Question: I recently posted a question asking how I can return a File from a byte[] that I am storing.
The question is here <URL>
Just for reference, I have resulted to storing the binary for the file as a string.
When I return the document, I am calling the following code:
'''
var data = document.BinData.ToByteArray();
return File(data, document.MIMEType,document.Extension);
'''
where is a string, and is an extension method I wrote:
'''
public static byte[] ToByteArray(this string data)
{
byte[] binData= new byte[data.Length];
for (var i = 0; i < data.Length; i++)
{
binData[i] = (byte)data[i];
}
return binData;
}
'''
The problem I am experiencing is, when I get the file back, I am getting something like the following:

Is there anything you can see that I am doing incorrectly?
, I have changed the following "Upload" code to the following:
'''
var stream = BinData.InputStream;
byte[] data = new byte[BinData.ContentLength];
stream.Read(data, 0, BinData.ContentLength);
string documentData = Convert.ToBase64String(data);
'''
where documentData is the string I am storing:
and the download code is the following:
'''
var data = Convert.FromBase64String(document.BinData);
return File(data,document.MimeType,document.Title + document.Extension);
'''
where document.BinData is the documentData from above
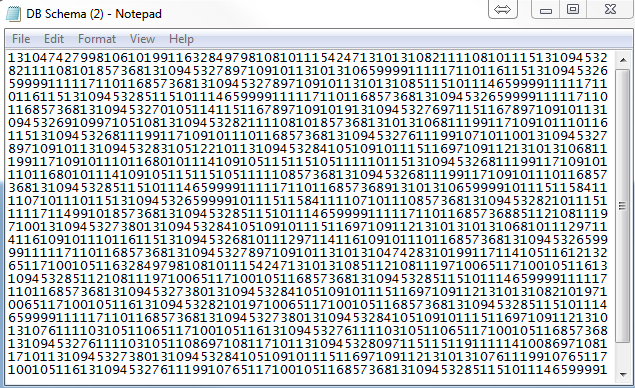
Answer: I would wager that the problem is in the line:
> Just for reference, I have resulted to storing the binary for the file as a string.
Based on your ('ToByteArray'), this is not really encoded in a suitable way; note; you treat arbitrary binary data as a string (at least, not in the way you are trying). The preferred way to do this is simply:
'''
byte[] originalData = ...
string asString = Convert.ToBase64String(originalData);
byte[] reconstructedBinary = Convert.FromBase64String(asString);
'''
(although several other approaches - for example hex - would work too)
This should give you back the correct 'byte[]', and all should be good from there.
---
Re your 'Stream.Read' code, and assuming you already have some kind of oversized length check to prevent from DDOS, note that you should on 'Read':
'''
int remaining = BinData.ContentLength, offset = 0, bytesRead;
byte[] data = new byte[remaining];
while((bytesRead = stream.Read(data, offset, remaining)) > 0) {
offset += bytesRead;
remaining -= bytesRead;
}
if(remaining > 0) throw new EndOfStreamException();
'''